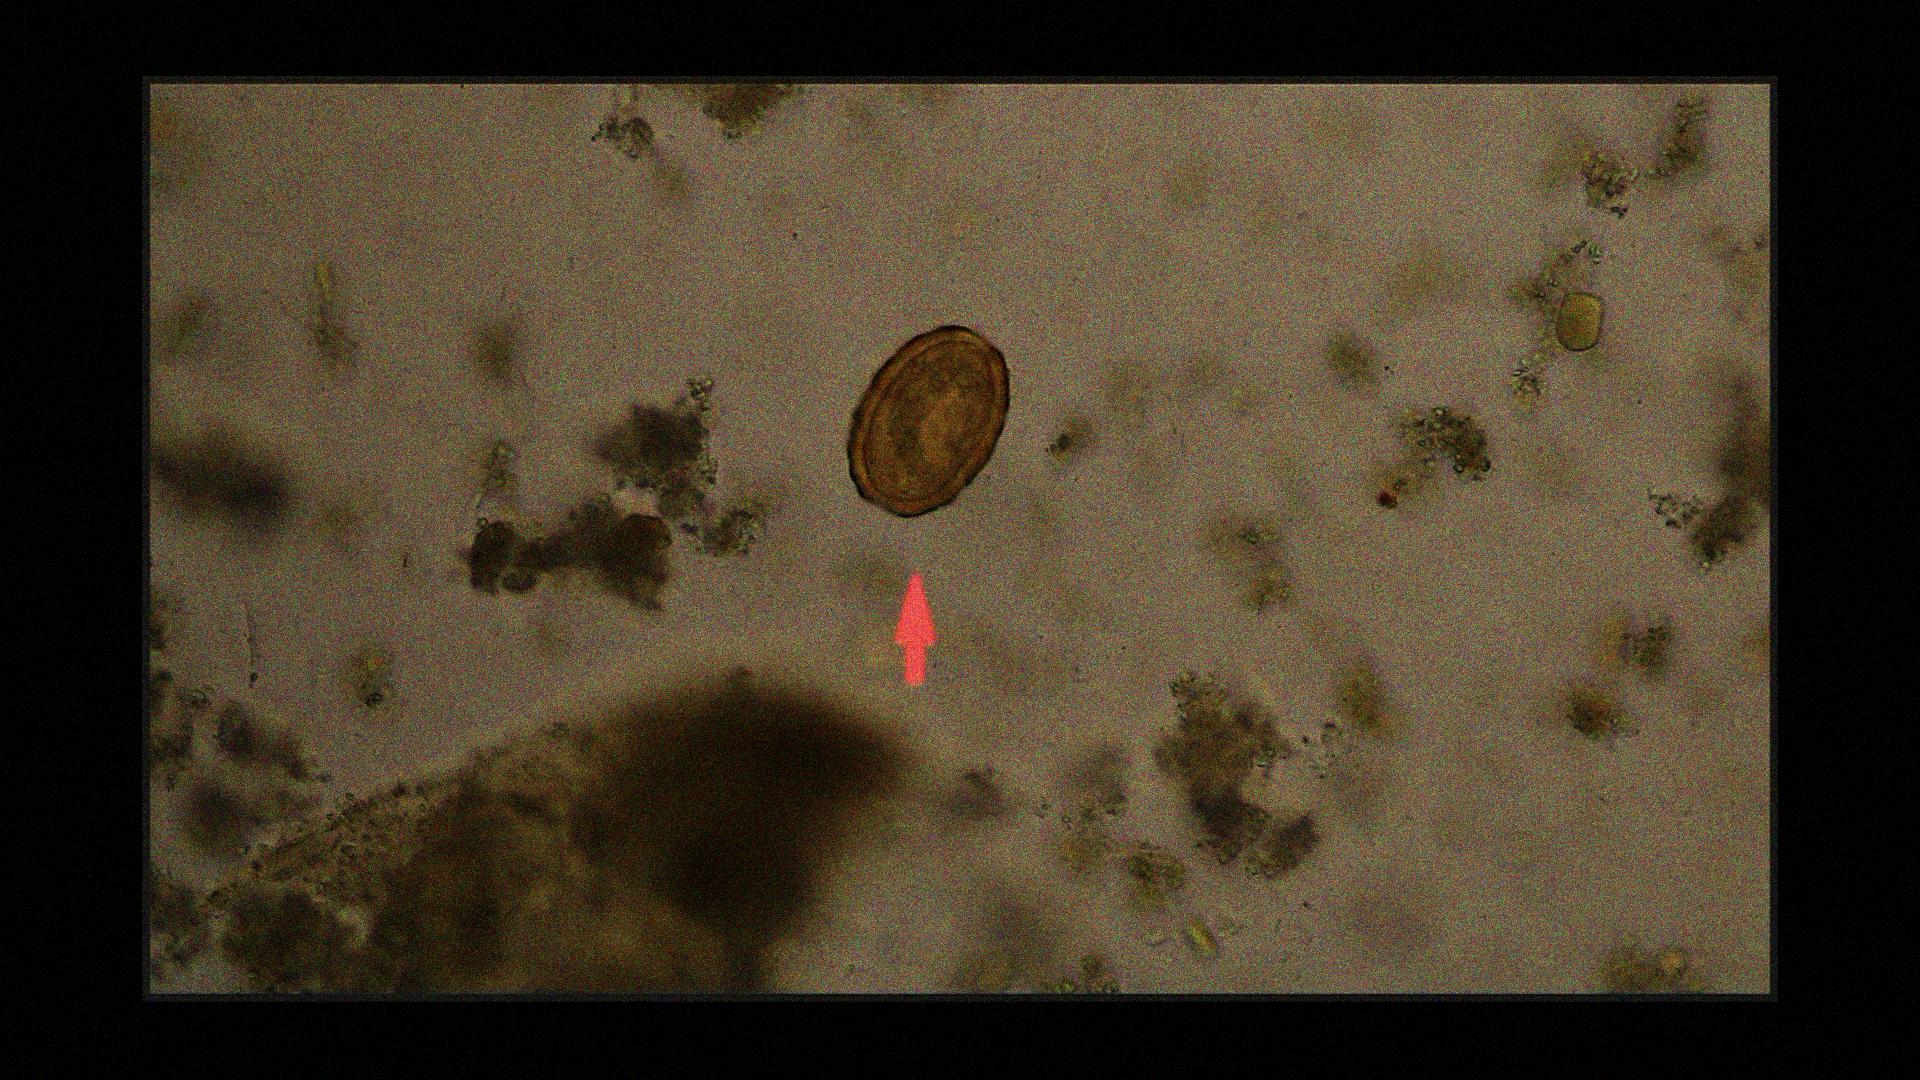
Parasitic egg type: Ascaris lumbricoides